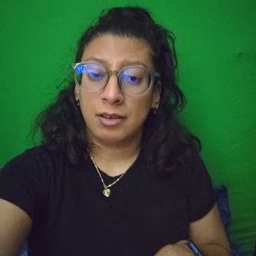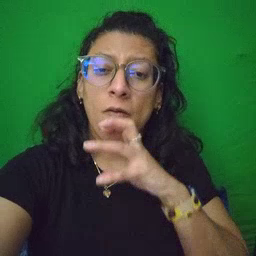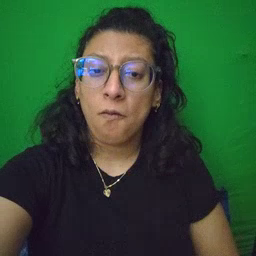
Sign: old